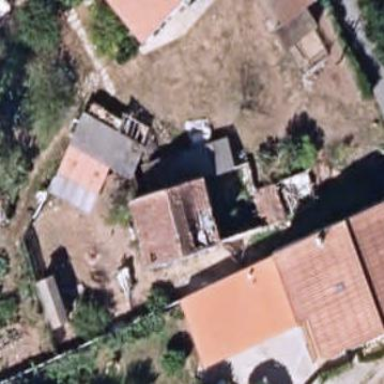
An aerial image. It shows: Simple and straightforward house.